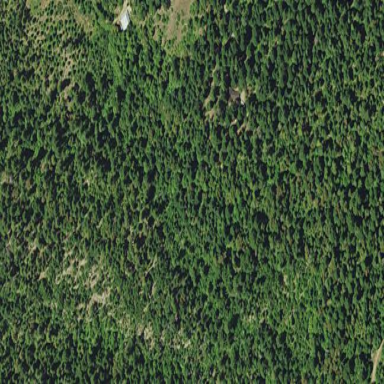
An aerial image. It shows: Forest area.